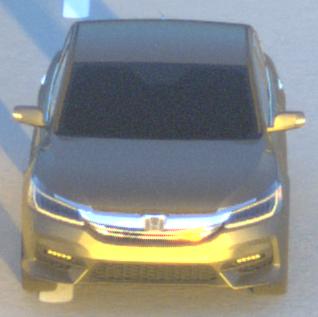
Make: Honda
Model: Accord Hybrid
Detailed model: 9. Generation
Model produced from: 2015
Model produced until: 2019
Doors: 4
Color: gray
Road condition: dry road
Daytime: sunrise or sunset
Contrast: high contrast